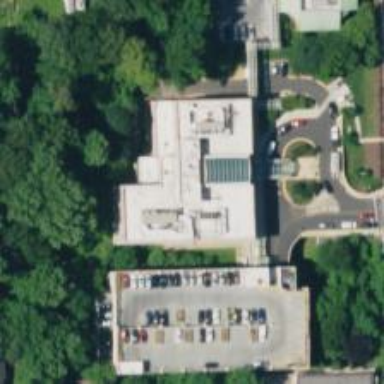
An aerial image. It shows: Clinic building providing healthcare services.